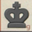
Piece: bK